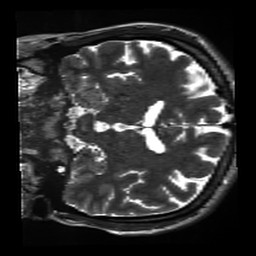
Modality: inplaneT2
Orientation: coronal
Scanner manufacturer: siemens
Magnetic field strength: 3 T
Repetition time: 11 s
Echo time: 0.059 s